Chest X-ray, PA view. Patient: 36 years old, sex F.
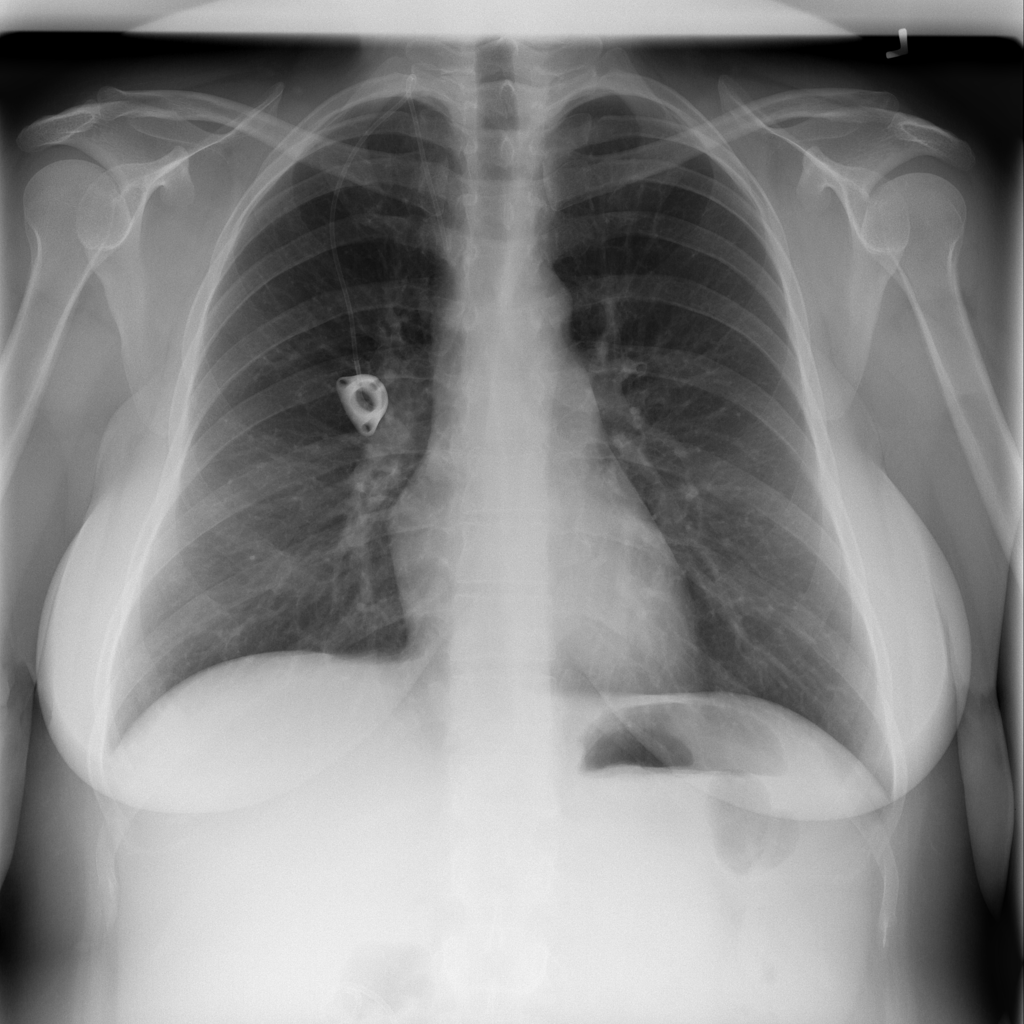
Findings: No Finding